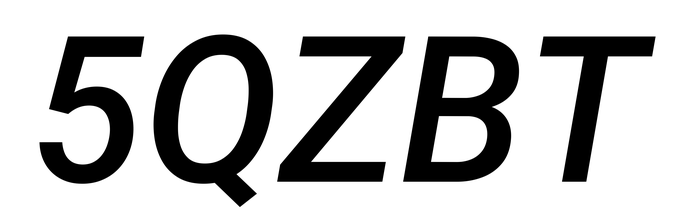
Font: Roboto-Italic_Medium_Italic